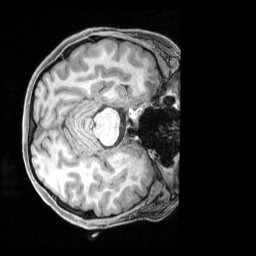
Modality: T1w
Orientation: axial
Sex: female
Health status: ill
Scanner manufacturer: siemens
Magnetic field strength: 3 T
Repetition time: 2.4 s
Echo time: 0.00201 s